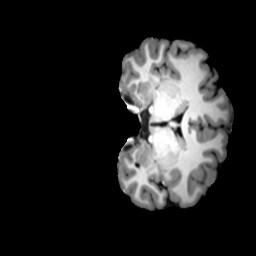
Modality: T1w
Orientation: coronal
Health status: ill
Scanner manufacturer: siemens
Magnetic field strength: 3 T
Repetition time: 2 s
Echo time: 0.00303 s